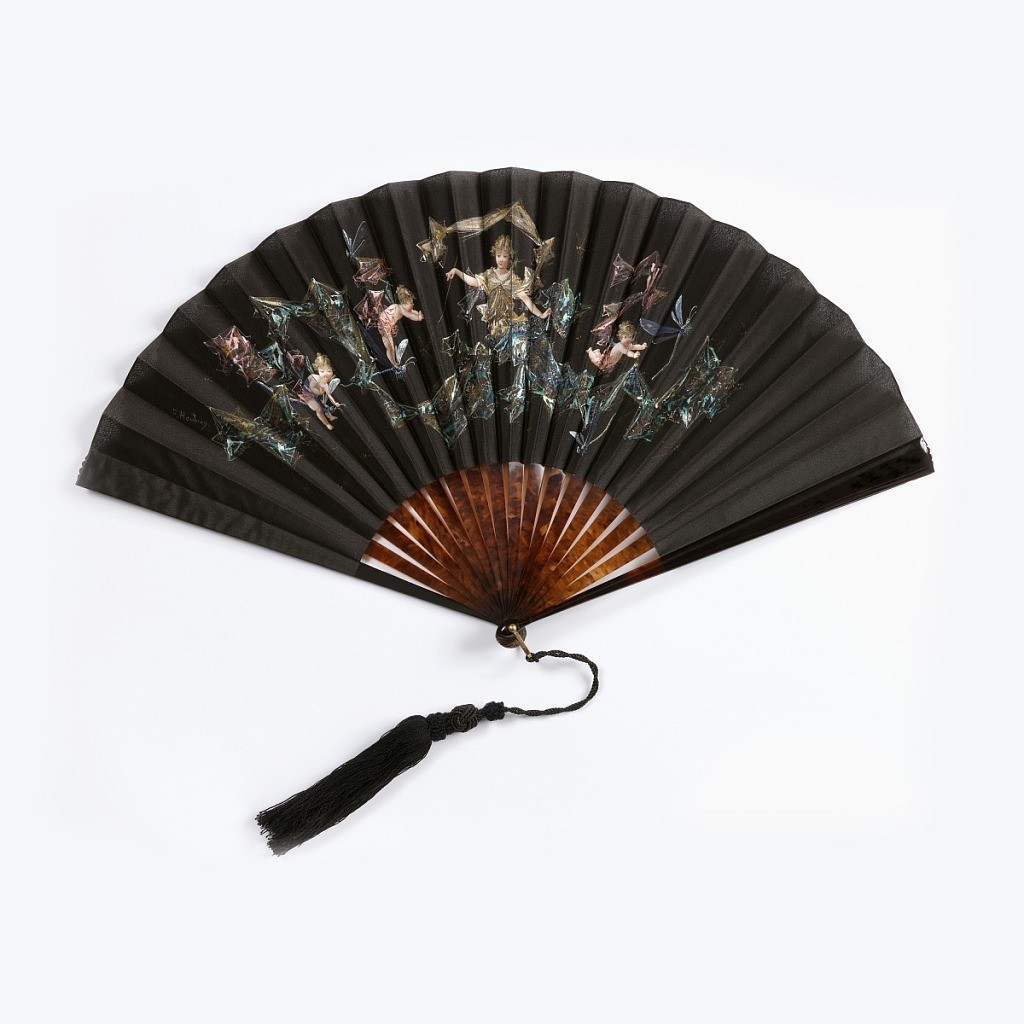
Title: Pleated fan and box
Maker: Alouïse van de Voord
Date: ca. 1880
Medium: Silk leaf, painted with gouache and backed with silk satin, tortoise shell sticks, silk tassel
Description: Pleated fan with black silk leaf. Obverse: scene of a fairy and three cupids surrounded by gauze-like drapery. Reverse: plain. Sticks and guards are plain tortoise shell. Plain metal pin with black silk and fancy tassel.